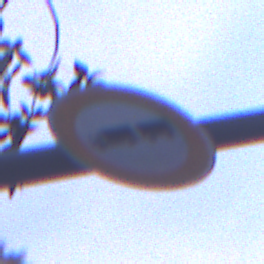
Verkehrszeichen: VerbotLastkraftwagenMitAnhaenger
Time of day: Night
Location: Outdoor (Suburban)
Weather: PartlyCloudy
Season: NotSpecified
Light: Artificial